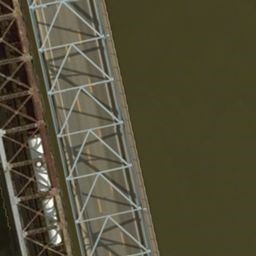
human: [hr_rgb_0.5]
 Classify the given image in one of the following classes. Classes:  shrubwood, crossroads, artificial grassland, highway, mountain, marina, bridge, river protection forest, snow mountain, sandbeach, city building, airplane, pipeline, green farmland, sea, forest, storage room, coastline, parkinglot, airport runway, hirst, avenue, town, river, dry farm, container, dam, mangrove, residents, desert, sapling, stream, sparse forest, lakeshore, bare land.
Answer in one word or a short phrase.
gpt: bridge